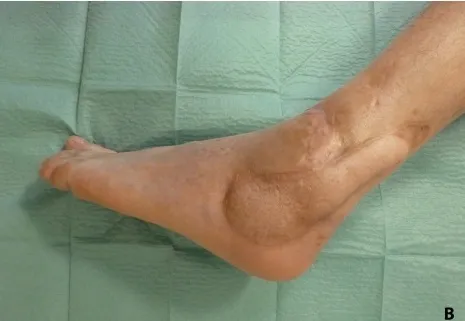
B - Photography of the foot 12 months post-operatively.
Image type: medical_photograph (skin_photograph)